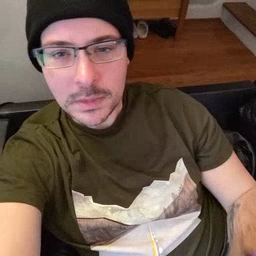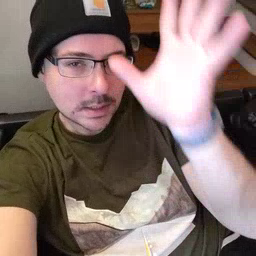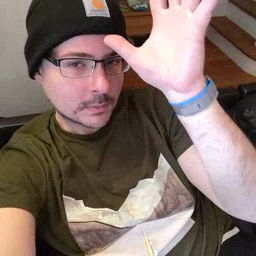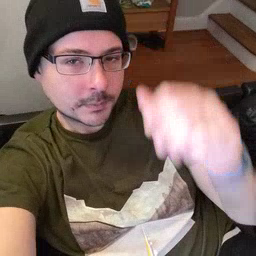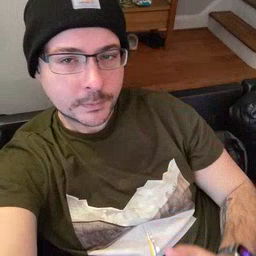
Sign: dad